Field crop: maize
Growth stage: 1
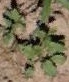
Species: convolvulus